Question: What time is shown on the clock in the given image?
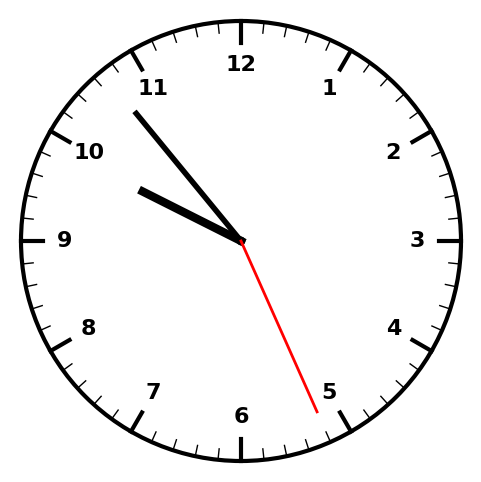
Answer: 09:53:26